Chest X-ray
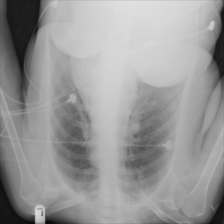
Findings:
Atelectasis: negative
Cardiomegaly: negative
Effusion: negative
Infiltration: negative
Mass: negative
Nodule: negative
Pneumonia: negative
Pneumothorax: negative
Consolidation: negative
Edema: negative
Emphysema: negative
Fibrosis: negative
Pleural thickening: negative
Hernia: negative